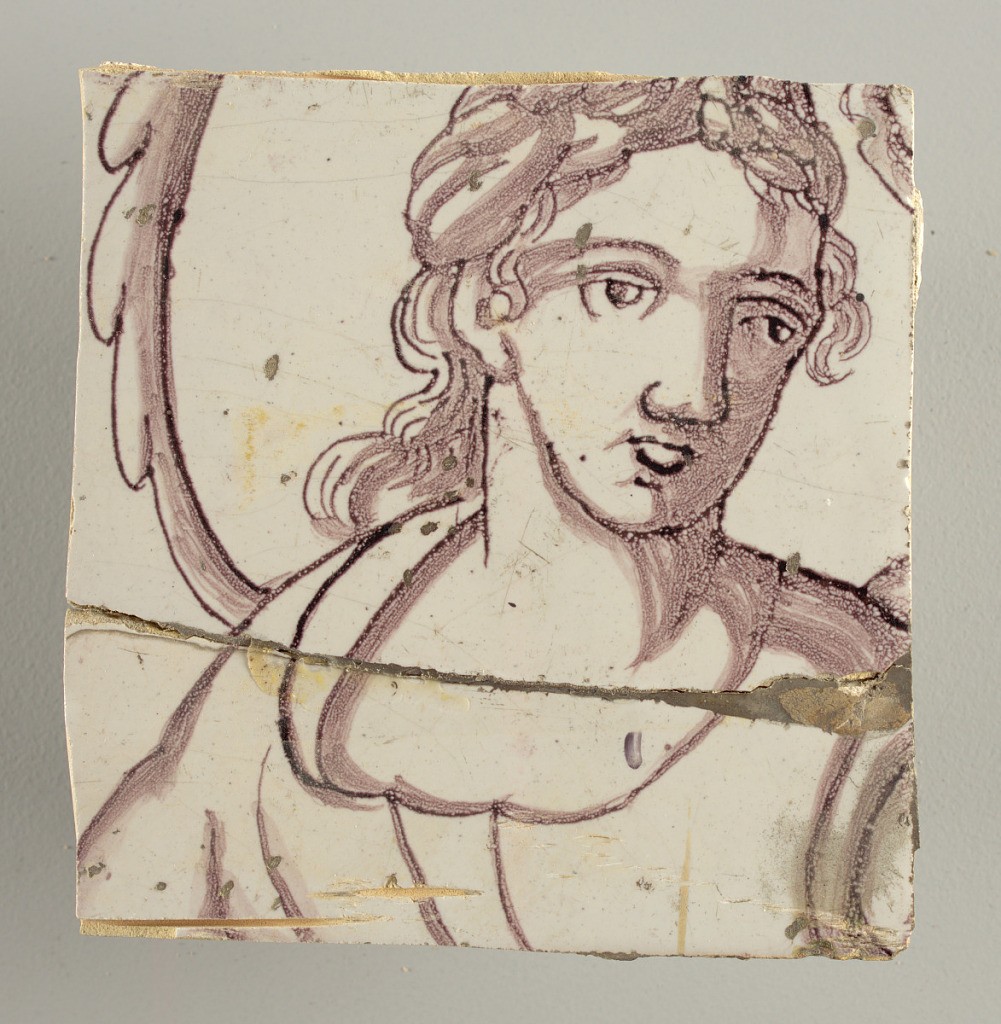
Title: Wall facing
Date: ca. 1725
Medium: Tin-glazed earthenware, underglaze
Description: Horizontal rectangle.  Thirty-seven tiles wide and twenty-one high with opening for door or window nineteen and one-half tiles high and twelve wide.  To left and right of opening, centered canopy above. Left, woman representing Hope, right, a sculputure urn.  Centered above opening, a mascaron.  Arabesque design of foliage.